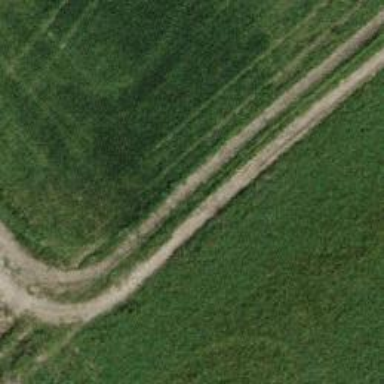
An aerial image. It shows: Track with grade5 tracktype.